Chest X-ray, PA view. Patient: 68 years old, sex M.
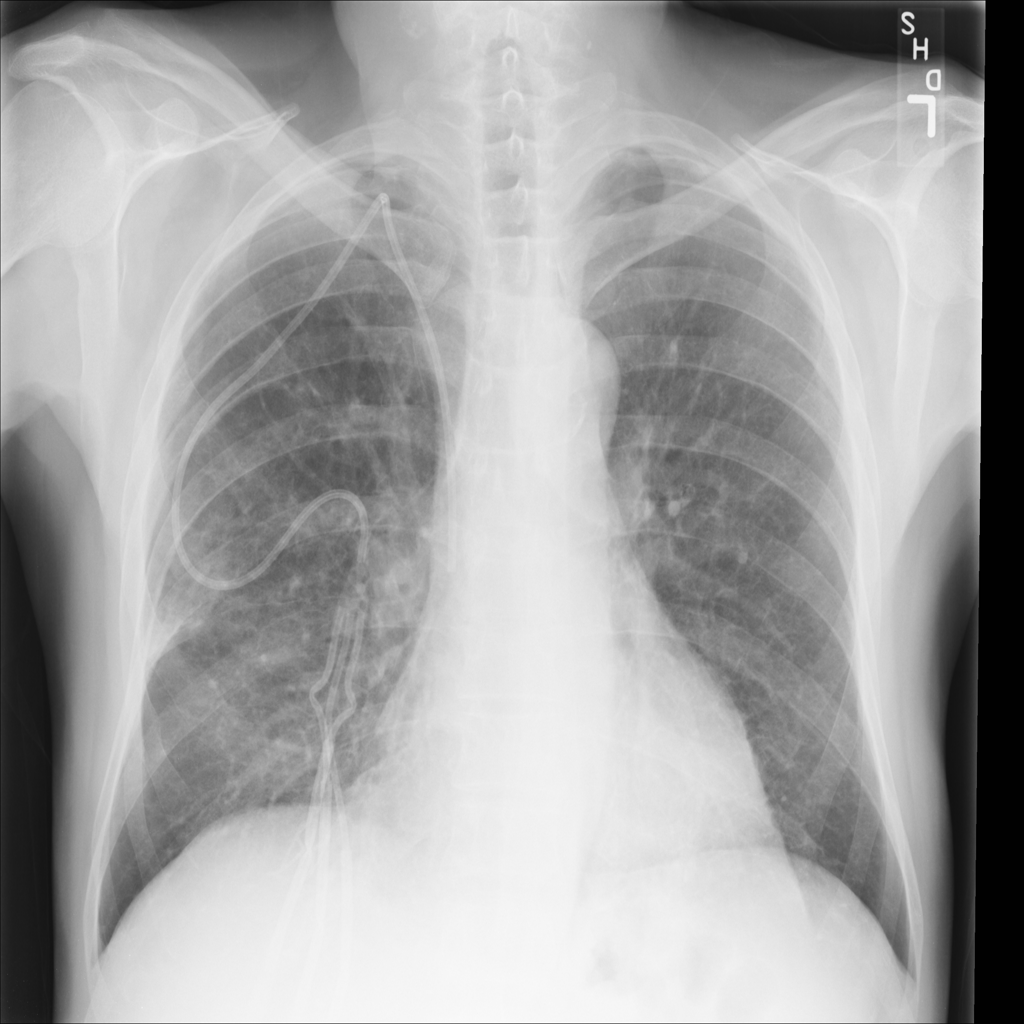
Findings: Infiltration